Field crop: tomato
Growth stage: 1
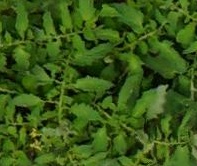
Species: tomato